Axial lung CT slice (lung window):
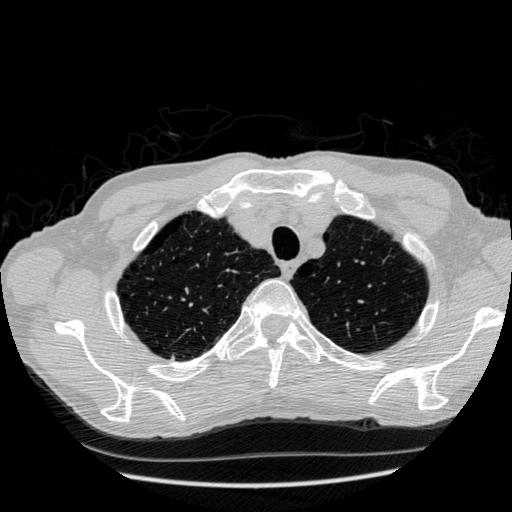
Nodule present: no